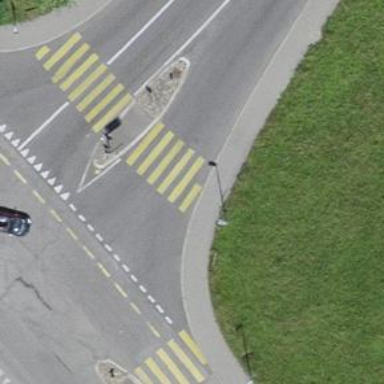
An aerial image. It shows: Asphalt road that is secondary route leading to roundabout.